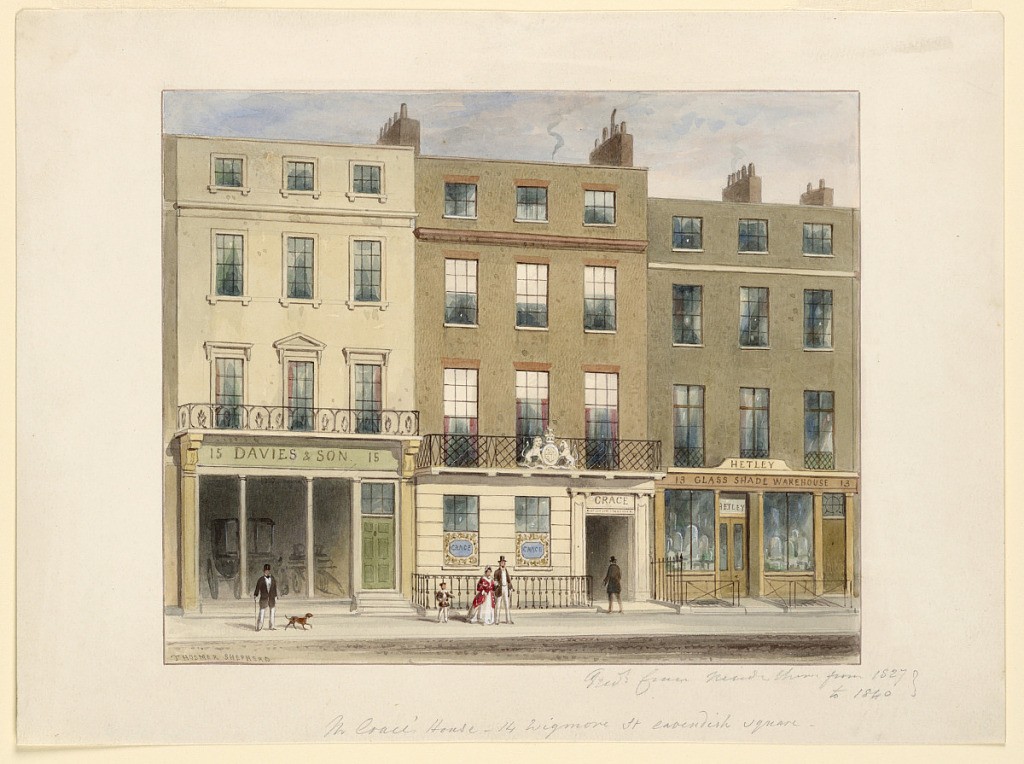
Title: Exterior, Frederick Crace and Son Establishment, 14 Wigmore Street, London
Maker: Frederick Crace, English, 1779–1859
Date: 1827–40
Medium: Graphite, brush and watercolor on paper
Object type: Drawing
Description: Horizontal rectangle. Exterior of three buildings, the central one bearing the Crace name over the entrance and on the two windows on the lower floor. The second story balcony bears the royal arms. Carriage-maker's Establishment, left (Davies and Son): "Glass shade-warehouse," right.